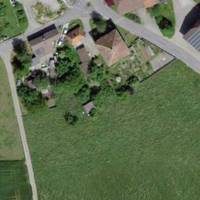
EUNIS habitat code: 52
Species observed at this site:
Portulaca oleracea